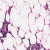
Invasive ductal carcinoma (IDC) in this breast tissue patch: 0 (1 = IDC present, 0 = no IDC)